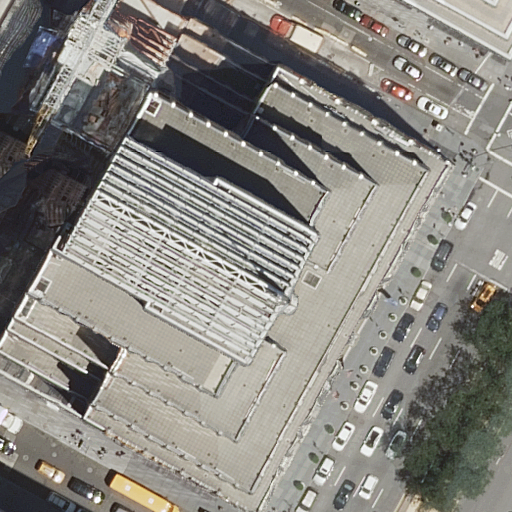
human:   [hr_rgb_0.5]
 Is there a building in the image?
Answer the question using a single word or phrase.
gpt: yes

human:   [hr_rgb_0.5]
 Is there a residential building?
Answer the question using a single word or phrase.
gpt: yes

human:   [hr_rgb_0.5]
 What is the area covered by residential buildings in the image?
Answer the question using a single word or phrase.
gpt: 2933m2

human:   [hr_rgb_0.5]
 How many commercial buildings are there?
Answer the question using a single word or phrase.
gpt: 1

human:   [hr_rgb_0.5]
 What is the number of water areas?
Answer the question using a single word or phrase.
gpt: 0

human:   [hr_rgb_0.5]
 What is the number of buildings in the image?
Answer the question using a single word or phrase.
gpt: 5

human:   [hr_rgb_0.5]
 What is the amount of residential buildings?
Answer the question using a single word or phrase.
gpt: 3

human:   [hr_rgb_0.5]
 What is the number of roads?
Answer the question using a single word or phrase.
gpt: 4

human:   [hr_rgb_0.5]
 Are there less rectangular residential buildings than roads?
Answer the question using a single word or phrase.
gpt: yes

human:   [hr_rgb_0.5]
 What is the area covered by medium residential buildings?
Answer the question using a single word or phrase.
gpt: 325m2

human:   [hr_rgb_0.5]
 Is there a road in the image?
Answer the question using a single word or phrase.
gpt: yes

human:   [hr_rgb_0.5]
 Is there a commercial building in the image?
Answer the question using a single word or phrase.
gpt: yes

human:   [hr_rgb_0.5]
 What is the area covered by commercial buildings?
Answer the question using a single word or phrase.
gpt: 4849m2

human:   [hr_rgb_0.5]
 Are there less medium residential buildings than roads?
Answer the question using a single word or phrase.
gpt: yes

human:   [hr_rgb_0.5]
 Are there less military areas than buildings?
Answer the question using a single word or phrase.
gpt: yes

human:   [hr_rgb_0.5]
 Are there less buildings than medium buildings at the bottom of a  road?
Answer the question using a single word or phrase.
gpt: no

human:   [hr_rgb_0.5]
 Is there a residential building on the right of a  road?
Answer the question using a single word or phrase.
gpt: yes

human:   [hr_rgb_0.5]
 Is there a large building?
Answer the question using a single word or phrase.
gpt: yes

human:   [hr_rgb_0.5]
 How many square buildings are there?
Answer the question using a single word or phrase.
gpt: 0

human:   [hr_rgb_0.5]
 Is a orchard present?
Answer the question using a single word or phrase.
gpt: no

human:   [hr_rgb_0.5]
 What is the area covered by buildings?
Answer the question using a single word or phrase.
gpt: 8011m2

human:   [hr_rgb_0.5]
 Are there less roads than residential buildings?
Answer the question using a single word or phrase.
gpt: no

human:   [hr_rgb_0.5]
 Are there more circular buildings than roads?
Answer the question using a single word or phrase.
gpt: no

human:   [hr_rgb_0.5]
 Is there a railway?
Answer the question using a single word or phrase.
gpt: no

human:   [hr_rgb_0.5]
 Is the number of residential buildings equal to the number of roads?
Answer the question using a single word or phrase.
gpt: no

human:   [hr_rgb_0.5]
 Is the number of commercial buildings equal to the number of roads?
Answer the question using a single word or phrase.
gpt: no

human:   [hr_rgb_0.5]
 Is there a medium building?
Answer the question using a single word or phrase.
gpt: yes

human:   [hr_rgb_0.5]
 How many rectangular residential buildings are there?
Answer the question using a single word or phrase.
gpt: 1

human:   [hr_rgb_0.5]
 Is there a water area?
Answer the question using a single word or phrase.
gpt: no

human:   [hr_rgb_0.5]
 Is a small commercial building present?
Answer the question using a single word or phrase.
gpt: no

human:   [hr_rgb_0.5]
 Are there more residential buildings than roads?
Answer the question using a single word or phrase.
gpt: no

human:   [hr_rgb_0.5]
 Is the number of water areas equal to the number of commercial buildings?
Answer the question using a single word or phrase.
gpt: no

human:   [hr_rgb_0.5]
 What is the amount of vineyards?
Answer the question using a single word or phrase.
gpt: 0

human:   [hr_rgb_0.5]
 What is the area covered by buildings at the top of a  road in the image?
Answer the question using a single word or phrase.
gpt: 3162m2

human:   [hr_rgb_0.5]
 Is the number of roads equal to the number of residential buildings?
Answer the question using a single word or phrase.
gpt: no

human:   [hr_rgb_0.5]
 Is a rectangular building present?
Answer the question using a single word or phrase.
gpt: yes

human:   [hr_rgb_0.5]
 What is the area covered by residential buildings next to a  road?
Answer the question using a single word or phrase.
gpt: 2933m2

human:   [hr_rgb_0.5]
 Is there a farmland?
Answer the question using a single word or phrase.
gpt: no

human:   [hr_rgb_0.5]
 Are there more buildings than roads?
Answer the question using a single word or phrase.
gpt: yes

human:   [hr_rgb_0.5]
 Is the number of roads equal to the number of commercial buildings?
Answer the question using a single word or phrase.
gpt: no

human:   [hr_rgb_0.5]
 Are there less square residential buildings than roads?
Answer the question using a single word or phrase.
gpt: yes

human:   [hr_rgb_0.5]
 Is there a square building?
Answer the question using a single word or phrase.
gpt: no

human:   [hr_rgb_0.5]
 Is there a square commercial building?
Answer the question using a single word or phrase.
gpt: no

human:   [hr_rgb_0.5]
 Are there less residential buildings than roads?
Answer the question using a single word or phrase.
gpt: yes

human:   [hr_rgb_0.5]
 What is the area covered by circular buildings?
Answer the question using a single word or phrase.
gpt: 0m2

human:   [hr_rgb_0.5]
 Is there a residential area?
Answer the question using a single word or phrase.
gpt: no

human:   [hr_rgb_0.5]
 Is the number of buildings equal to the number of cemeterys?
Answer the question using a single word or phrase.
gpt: no

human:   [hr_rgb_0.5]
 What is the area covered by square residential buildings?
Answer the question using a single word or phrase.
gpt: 0m2

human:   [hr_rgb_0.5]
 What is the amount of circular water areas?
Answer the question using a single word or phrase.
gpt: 0

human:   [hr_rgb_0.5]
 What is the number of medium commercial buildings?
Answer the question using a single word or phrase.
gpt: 0

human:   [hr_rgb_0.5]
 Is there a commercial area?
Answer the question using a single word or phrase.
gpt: no

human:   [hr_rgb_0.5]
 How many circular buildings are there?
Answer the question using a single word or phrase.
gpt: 0

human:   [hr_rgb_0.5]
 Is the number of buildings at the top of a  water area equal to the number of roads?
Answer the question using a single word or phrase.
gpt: no

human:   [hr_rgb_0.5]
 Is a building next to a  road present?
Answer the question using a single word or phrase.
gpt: yes

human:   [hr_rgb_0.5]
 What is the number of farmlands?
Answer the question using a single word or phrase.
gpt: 0

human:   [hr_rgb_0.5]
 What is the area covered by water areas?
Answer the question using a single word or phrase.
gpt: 0m2

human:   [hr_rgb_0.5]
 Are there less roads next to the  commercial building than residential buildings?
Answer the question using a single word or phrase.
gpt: no

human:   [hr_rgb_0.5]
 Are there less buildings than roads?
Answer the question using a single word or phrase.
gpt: no

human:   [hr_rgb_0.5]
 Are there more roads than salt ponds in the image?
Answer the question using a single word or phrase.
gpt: yes

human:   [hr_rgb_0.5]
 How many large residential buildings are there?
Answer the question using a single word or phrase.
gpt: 1

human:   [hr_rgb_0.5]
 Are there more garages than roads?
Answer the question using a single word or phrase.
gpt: no

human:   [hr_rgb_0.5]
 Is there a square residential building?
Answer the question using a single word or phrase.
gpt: no

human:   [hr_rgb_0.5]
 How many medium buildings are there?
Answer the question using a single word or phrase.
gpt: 2

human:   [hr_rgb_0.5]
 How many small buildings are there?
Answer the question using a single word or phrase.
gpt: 1